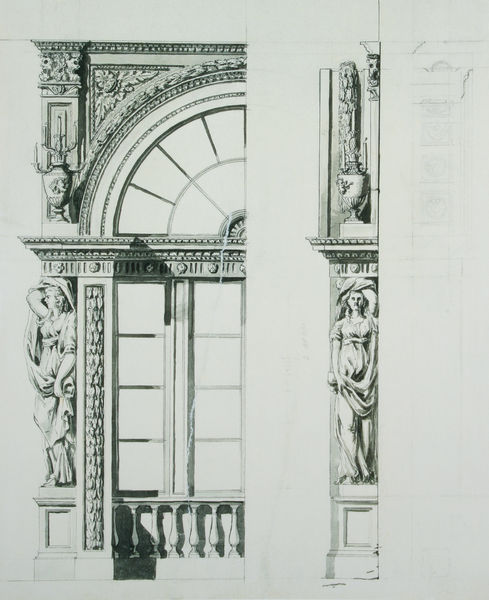
Titel: Entwurf zur Innenausstattung des Thronsaals
Künstler: Vincenzo Brenna
Standort: St. Petersburg
Institution: Schloss Pawlowsk
Schlagwörter: schatten, weiß, frauen, ausschnitt, blumen, fenster, frau, glas, grau, kleid, licht, schmuck, schwarz, skizze, säule, säulen, zeichnung, gebäude, gürtel, haus, rose, schloss, muster, ornament, wand, architektur, barock, rahmen, sockel, stein, bild, feld, brüstung, figur, gewand, kelch, tücher, girlande, pflanzen, front, renaissance, rund, amphore, skulptur, statue, vase, balkon, relief, ansicht, bogen, fassade, stab, studie, mauer, grafik, linien, pilaster, rand, figuren, rundbogen, steg, dekoration, bordüre, detail, dekor, floral, ornamente, kerze, kerzen, leuchter, stuck, geländer, podest, torbogen, balustrade, linie, kohle, scheiben, seite, schwarzweiß, bleistift, entwurf, flora, kapitell, ranke, girlanden, studien, verziert, halbrund, fries, portal, gesims, skulpturen, statuen, rosette, plan, ballustrade, karyatide, musterbuch, vorlage, urne, bau, gebälk, göttinnen, astragal, aufriss, nischen, architekturzeichnung, arabeske, skultpuren, lisene, gesimse, skultpur, bogenfenster, lunette, bauschmuck, baluster, geteilt, atlas, louis xvi, deteil, wandgestaltung, stuckdetail, figura, alustrade, kariatyde, freuen, säule gewand, ornamennt, 1730, atlante